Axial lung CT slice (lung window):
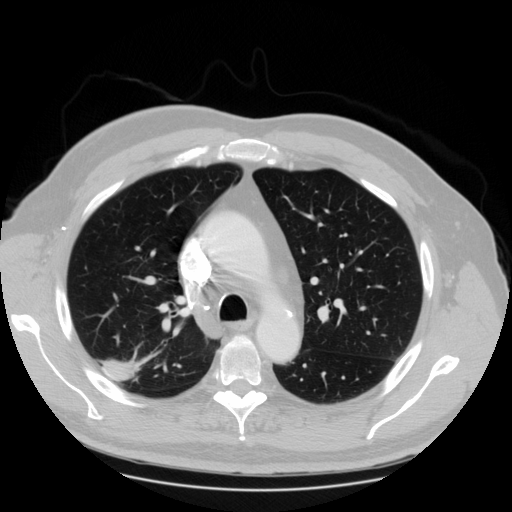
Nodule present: yes
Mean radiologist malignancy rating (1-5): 4